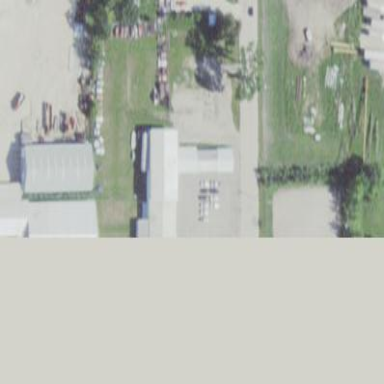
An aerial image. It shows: Car shop building.